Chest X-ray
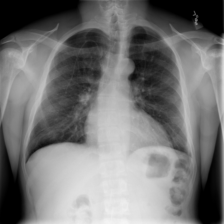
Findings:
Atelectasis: negative
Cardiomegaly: negative
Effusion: negative
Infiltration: negative
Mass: negative
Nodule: negative
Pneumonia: negative
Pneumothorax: negative
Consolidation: negative
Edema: negative
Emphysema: negative
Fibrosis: negative
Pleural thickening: negative
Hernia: negative